Interaction volume radius: 5 \u00c5
Interaction volume height: 45 \u00c5
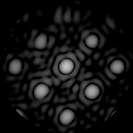
Disorder parameter: 0.06066